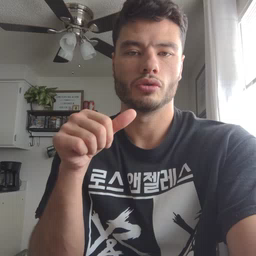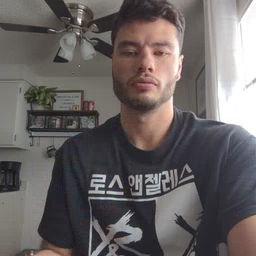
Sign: quiet